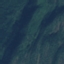
Land use / land cover: Forest